Question: This is my GUI. I basically want the records in the JTable to be in ascending order of date.

Can you please give an idea how to do this?
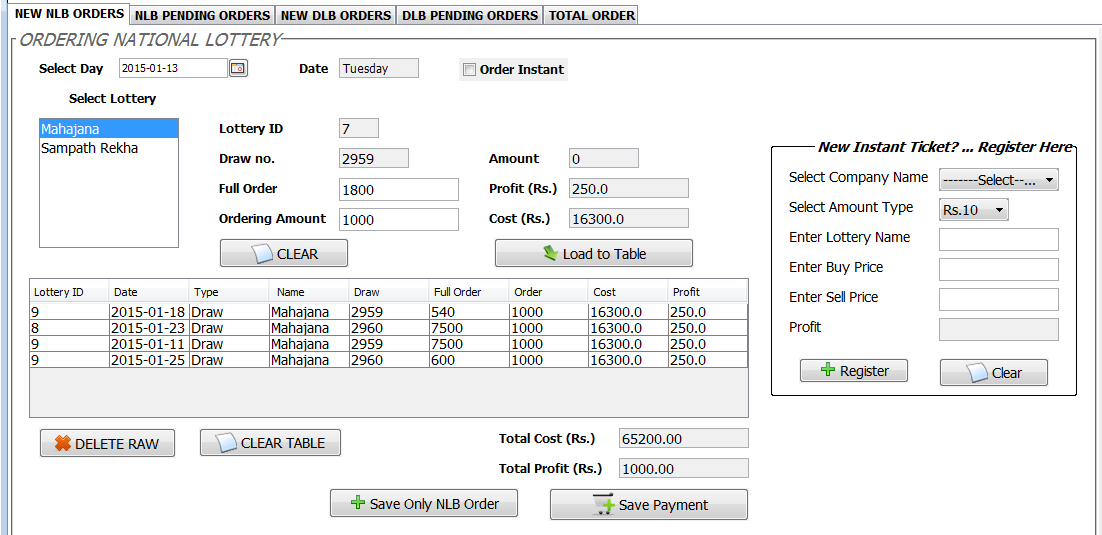
Answer: Try to see this example, I think it may help you
<URL>